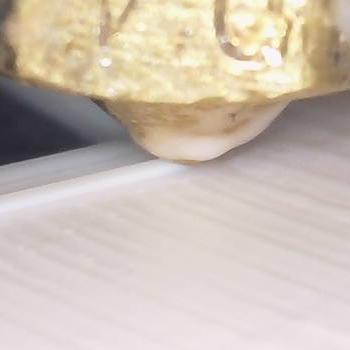
Flow rate: 66%